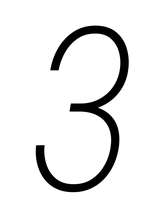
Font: Roboto-Italic_Condensed_ExtraLight_Italic